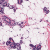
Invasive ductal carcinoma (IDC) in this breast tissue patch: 0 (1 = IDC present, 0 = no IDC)